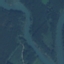
Land use / land cover: River